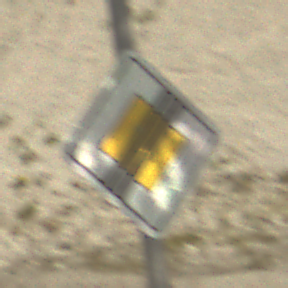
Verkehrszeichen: EndeVorfahrtsstrasse
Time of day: Midday
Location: Outdoor (Beach)
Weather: PartlyCloudy
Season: NotSpecified
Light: Natural